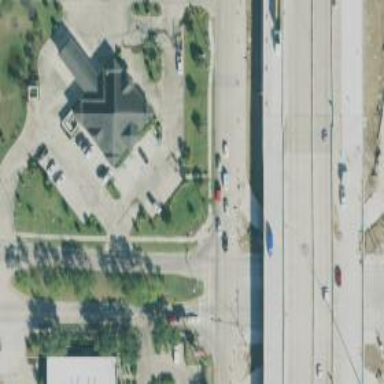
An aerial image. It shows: Secondary road with frontage road.